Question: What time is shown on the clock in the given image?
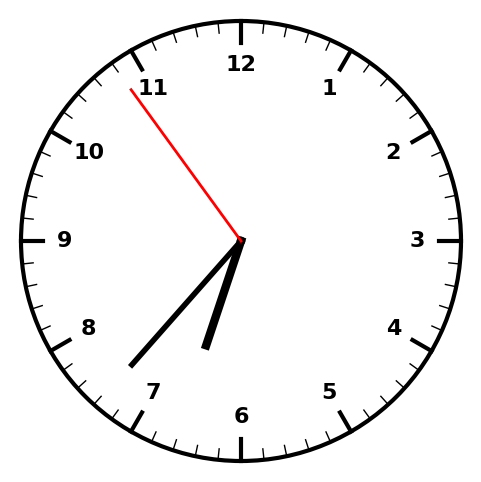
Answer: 06:36:54